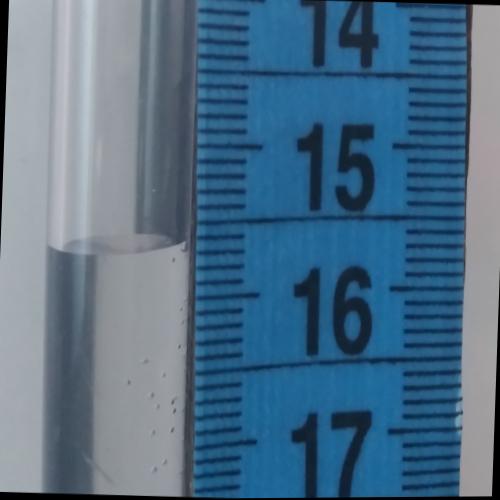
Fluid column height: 15.6 cm